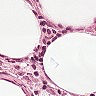
Metastatic tissue present: no